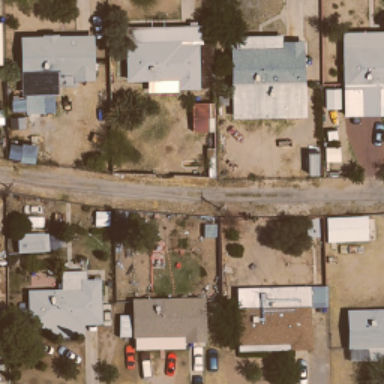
It is a medium residential area .